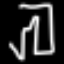
Label: pants